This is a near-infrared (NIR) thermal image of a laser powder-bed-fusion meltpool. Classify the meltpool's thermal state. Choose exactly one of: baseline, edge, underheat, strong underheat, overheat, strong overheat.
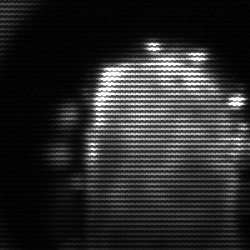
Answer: baseline